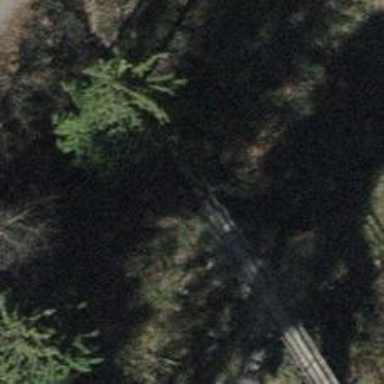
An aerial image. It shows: Path leading to bridge.